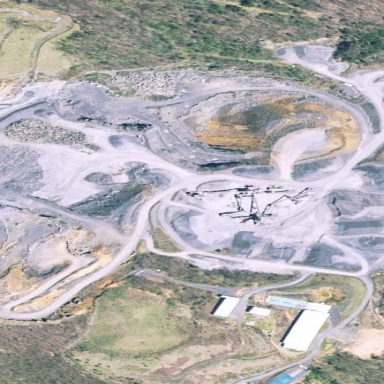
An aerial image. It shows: Industrial area designated for mining activities.